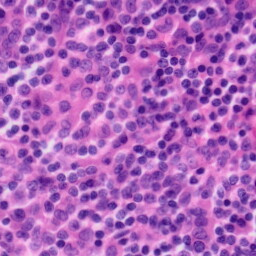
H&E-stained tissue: Tonsil